Question: How can i change the application name in VisualVM ? I have multiple applications that where started from my IDE, but it's hard to distinguish them, there name are equal and the only difference is the PID. So i want to give them meaningful names, but the menu-item "Rename.." is disabled. How can i rename the application ?
It seems to me like rename is only possible on snapshots -> <URL>

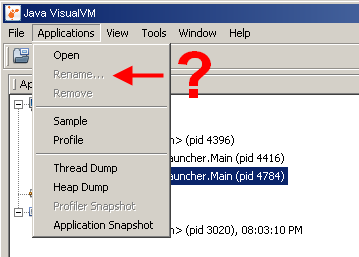
Answer: and menu item are enabled only for snapshots not for applications.
If you want to change the name displayed for the application you can set if through a JVM command line arg when you launch your application :
'''
-Dvisualvm.display.name=ApplicationName
'''